Aerial crown-view tile of a tropical tree (Barro Colorado Island, Panama), acquired 20240813:
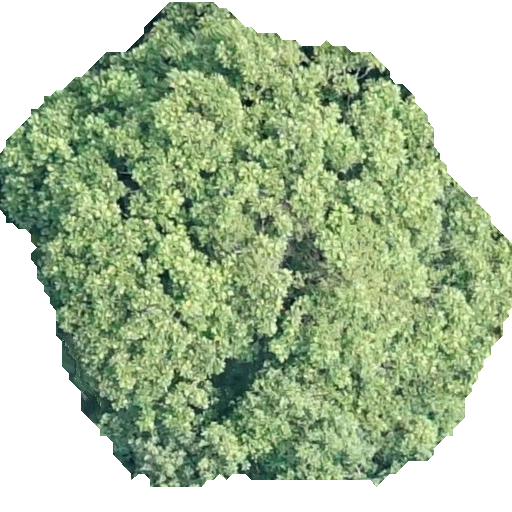
Species: Dipteryx oleifera
GBIF accepted scientific name: Dipteryx oleifera
Crown area: 270.567 m²